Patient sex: M
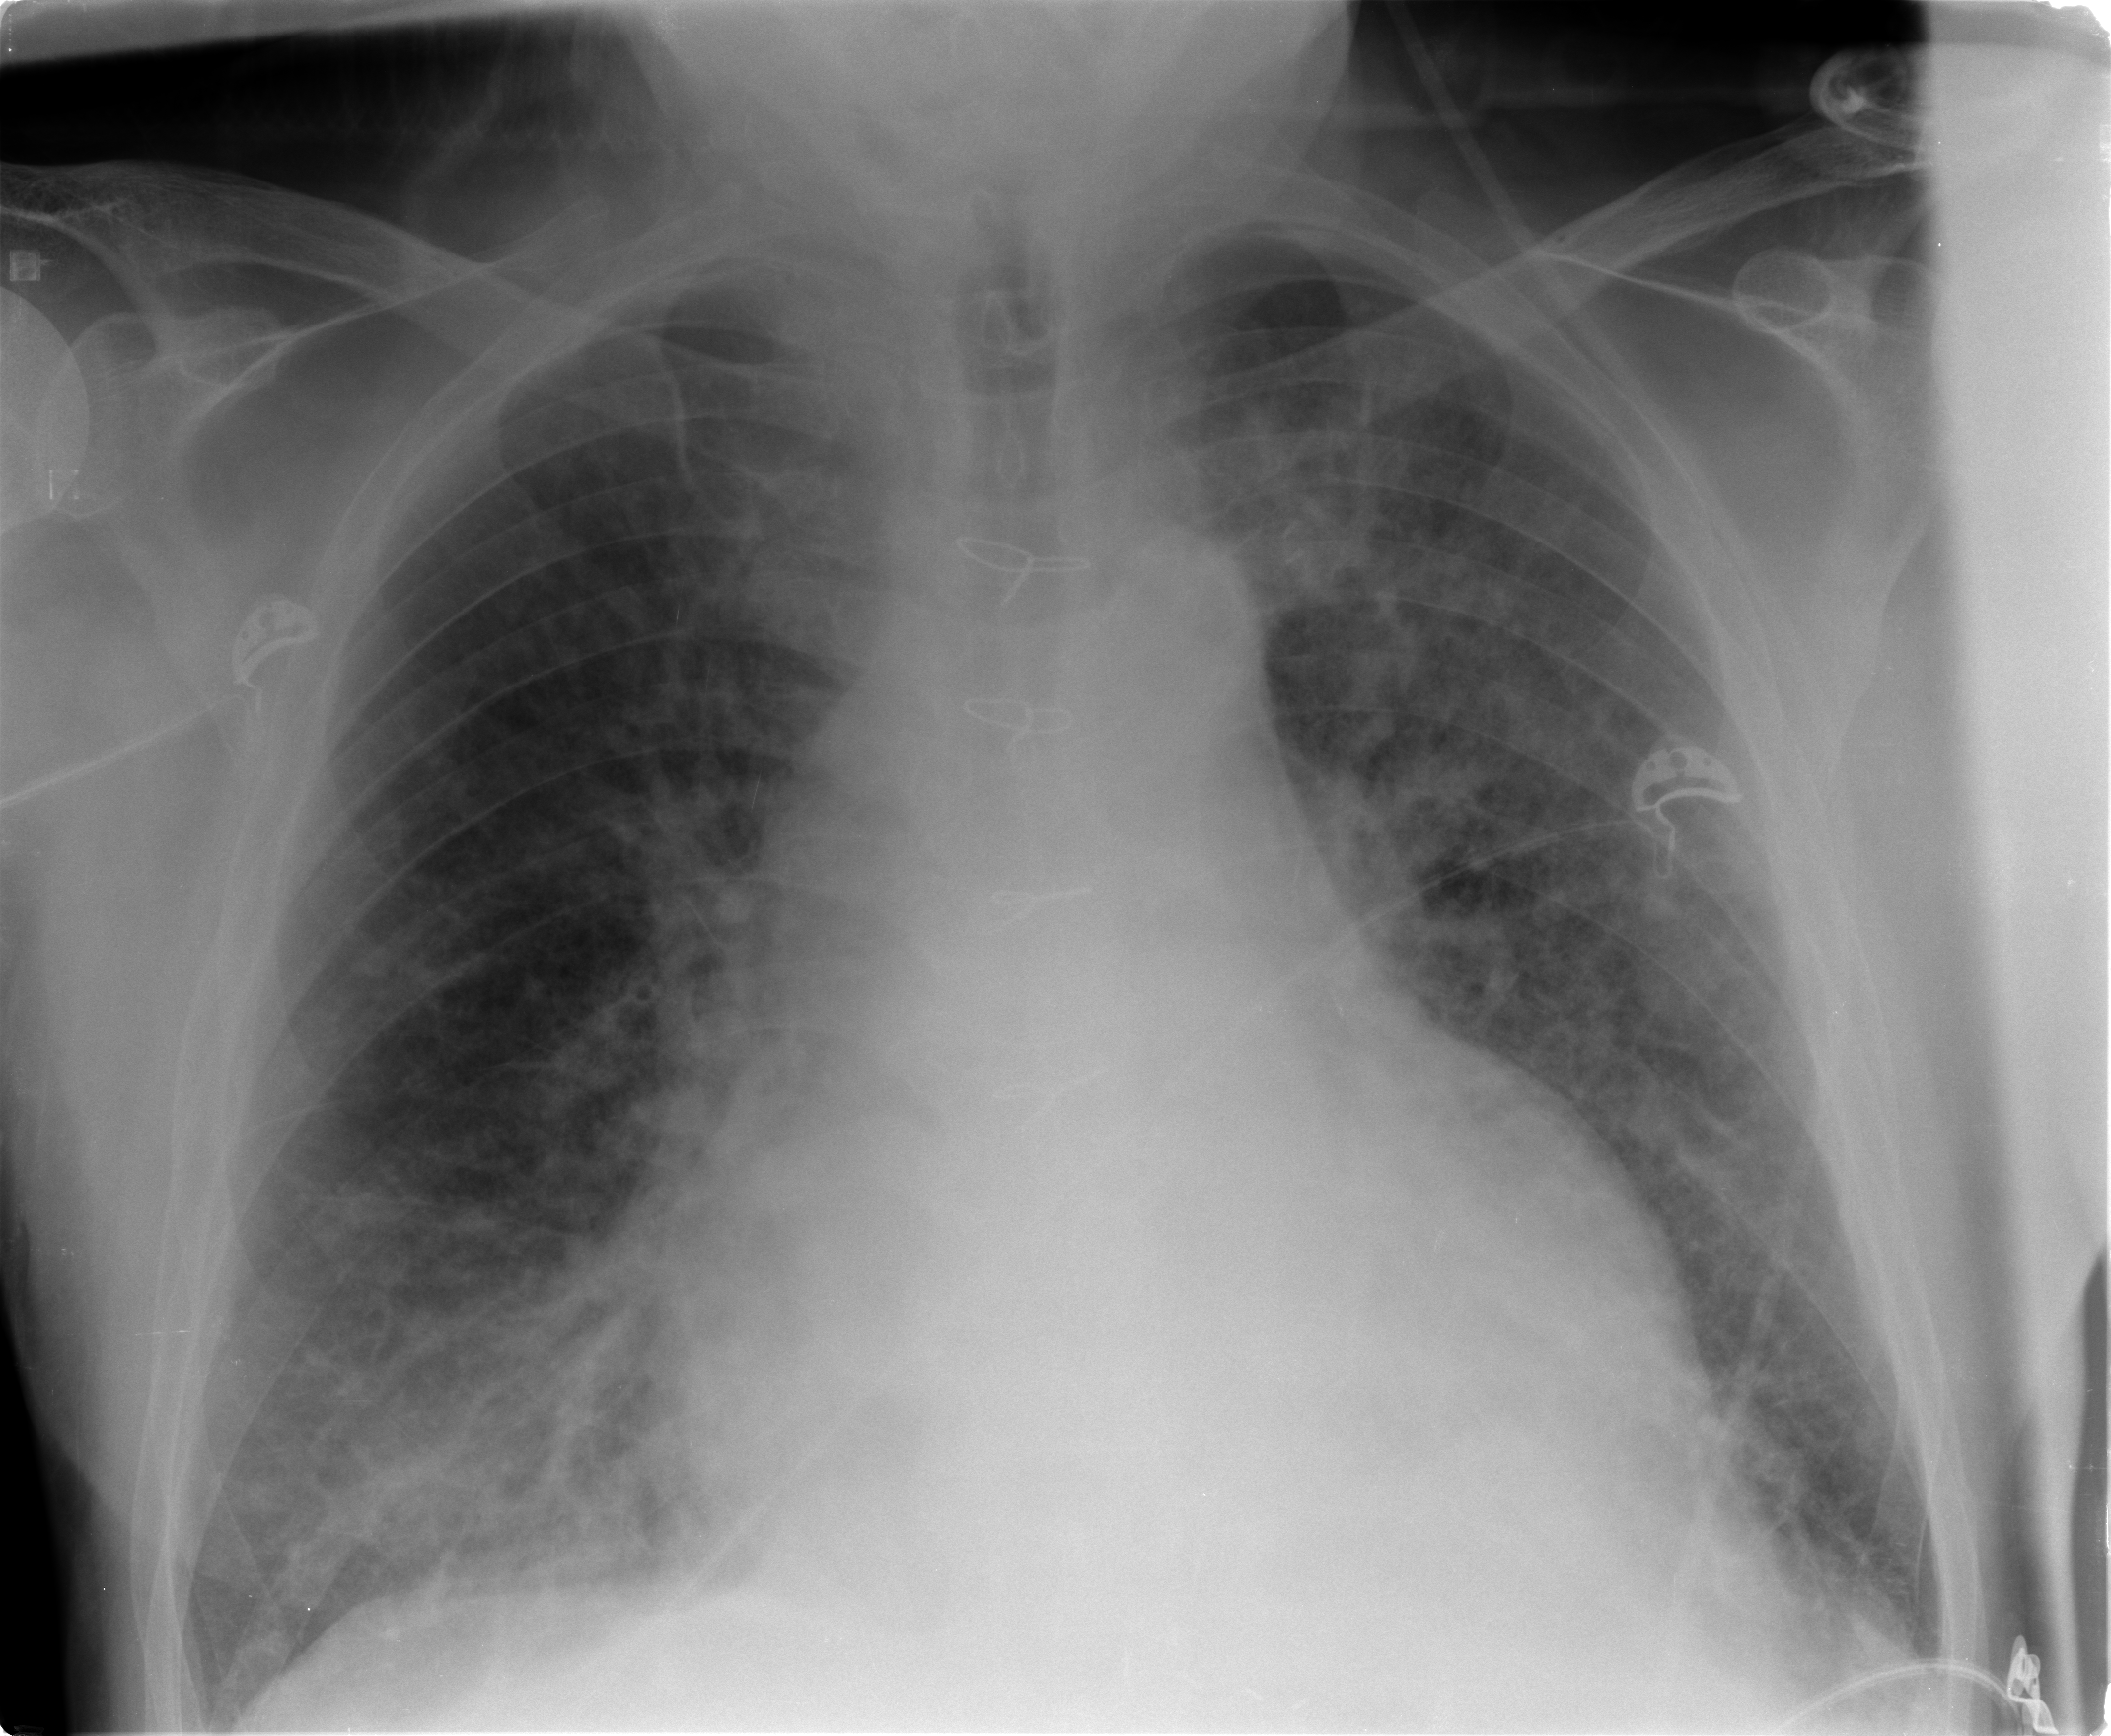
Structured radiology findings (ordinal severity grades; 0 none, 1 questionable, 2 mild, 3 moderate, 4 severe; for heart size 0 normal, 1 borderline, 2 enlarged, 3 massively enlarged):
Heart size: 2
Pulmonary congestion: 2
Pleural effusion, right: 0
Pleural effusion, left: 0
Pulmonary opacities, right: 2
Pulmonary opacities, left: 2
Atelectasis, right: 2
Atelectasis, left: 2